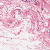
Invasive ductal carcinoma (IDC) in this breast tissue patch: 0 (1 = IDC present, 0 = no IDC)